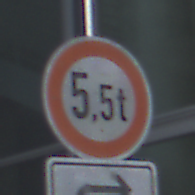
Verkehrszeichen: TatsaechlicheMasse
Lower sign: RichtungsangabeDurchPfeile5
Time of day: MorningAfternoon
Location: Outdoor (Urban)
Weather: PartlyCloudy
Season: NotSpecified
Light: Natural